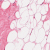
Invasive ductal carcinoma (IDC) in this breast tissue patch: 0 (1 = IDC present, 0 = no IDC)